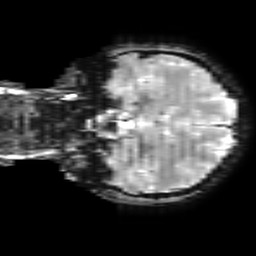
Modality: T2starw
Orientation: coronal
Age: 29
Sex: female
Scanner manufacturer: ge
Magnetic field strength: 3 T
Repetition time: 0.65 s
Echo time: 0.02 s